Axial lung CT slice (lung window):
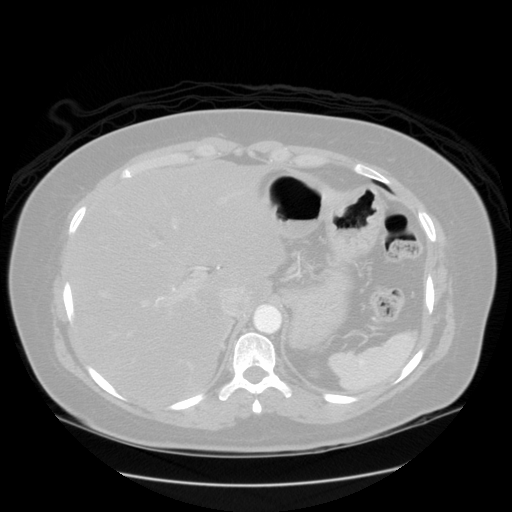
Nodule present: no